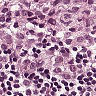
Metastatic tissue present: yes